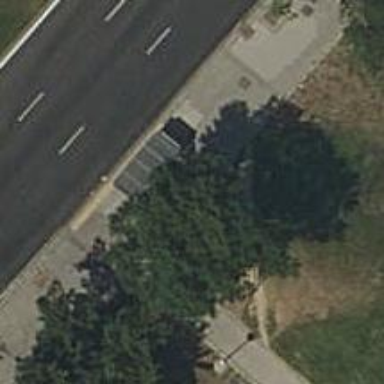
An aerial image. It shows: Bus stop with sheltered platform for public transport.